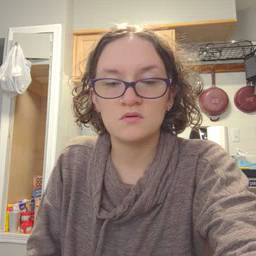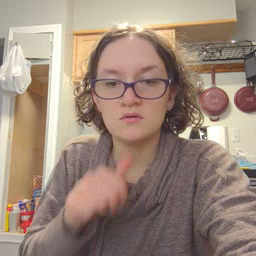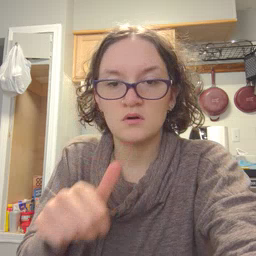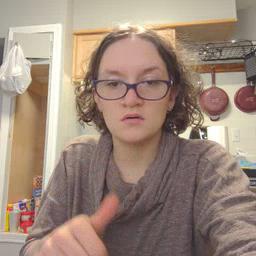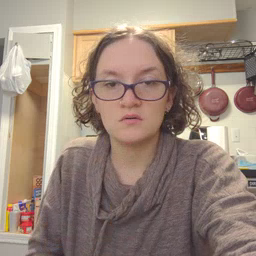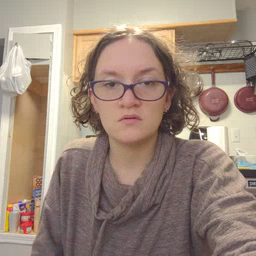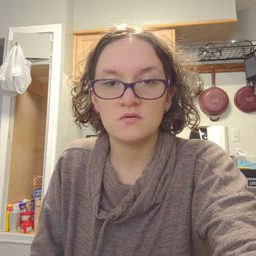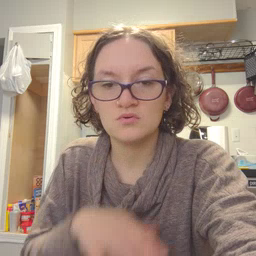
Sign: not